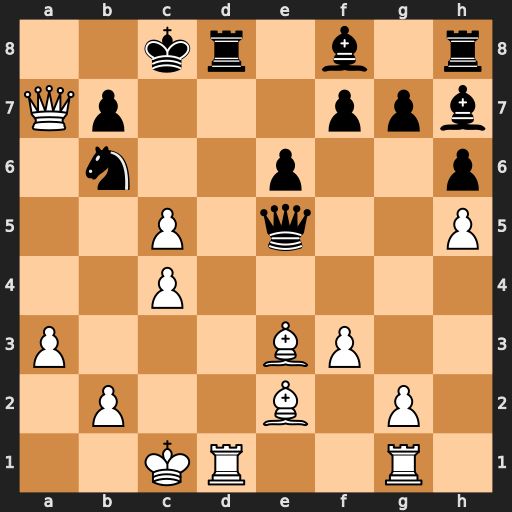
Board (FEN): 2kr1b1r/Qp3ppb/1n2p2p/2P1q2P/2P5/P3BP2/1P2B1P1/2KR2R1
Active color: w
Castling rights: -
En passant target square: -
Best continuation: Rxd8+ Kxd8 Qxb6+